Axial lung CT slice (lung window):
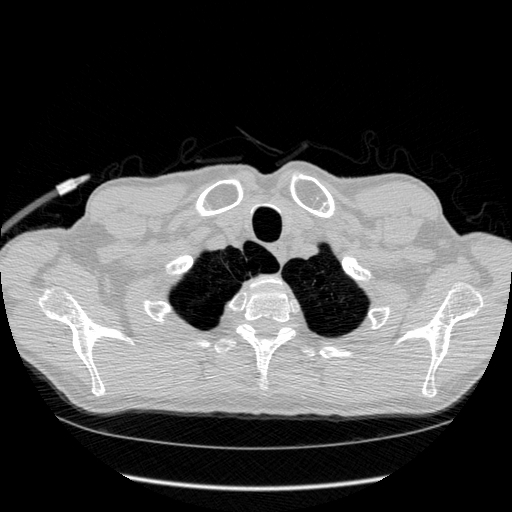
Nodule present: no